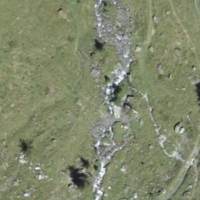
EUNIS habitat code: 26
Species observed at this site:
Ajuga pyramidalis
Silene dioica
Podisma pedestris